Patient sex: M
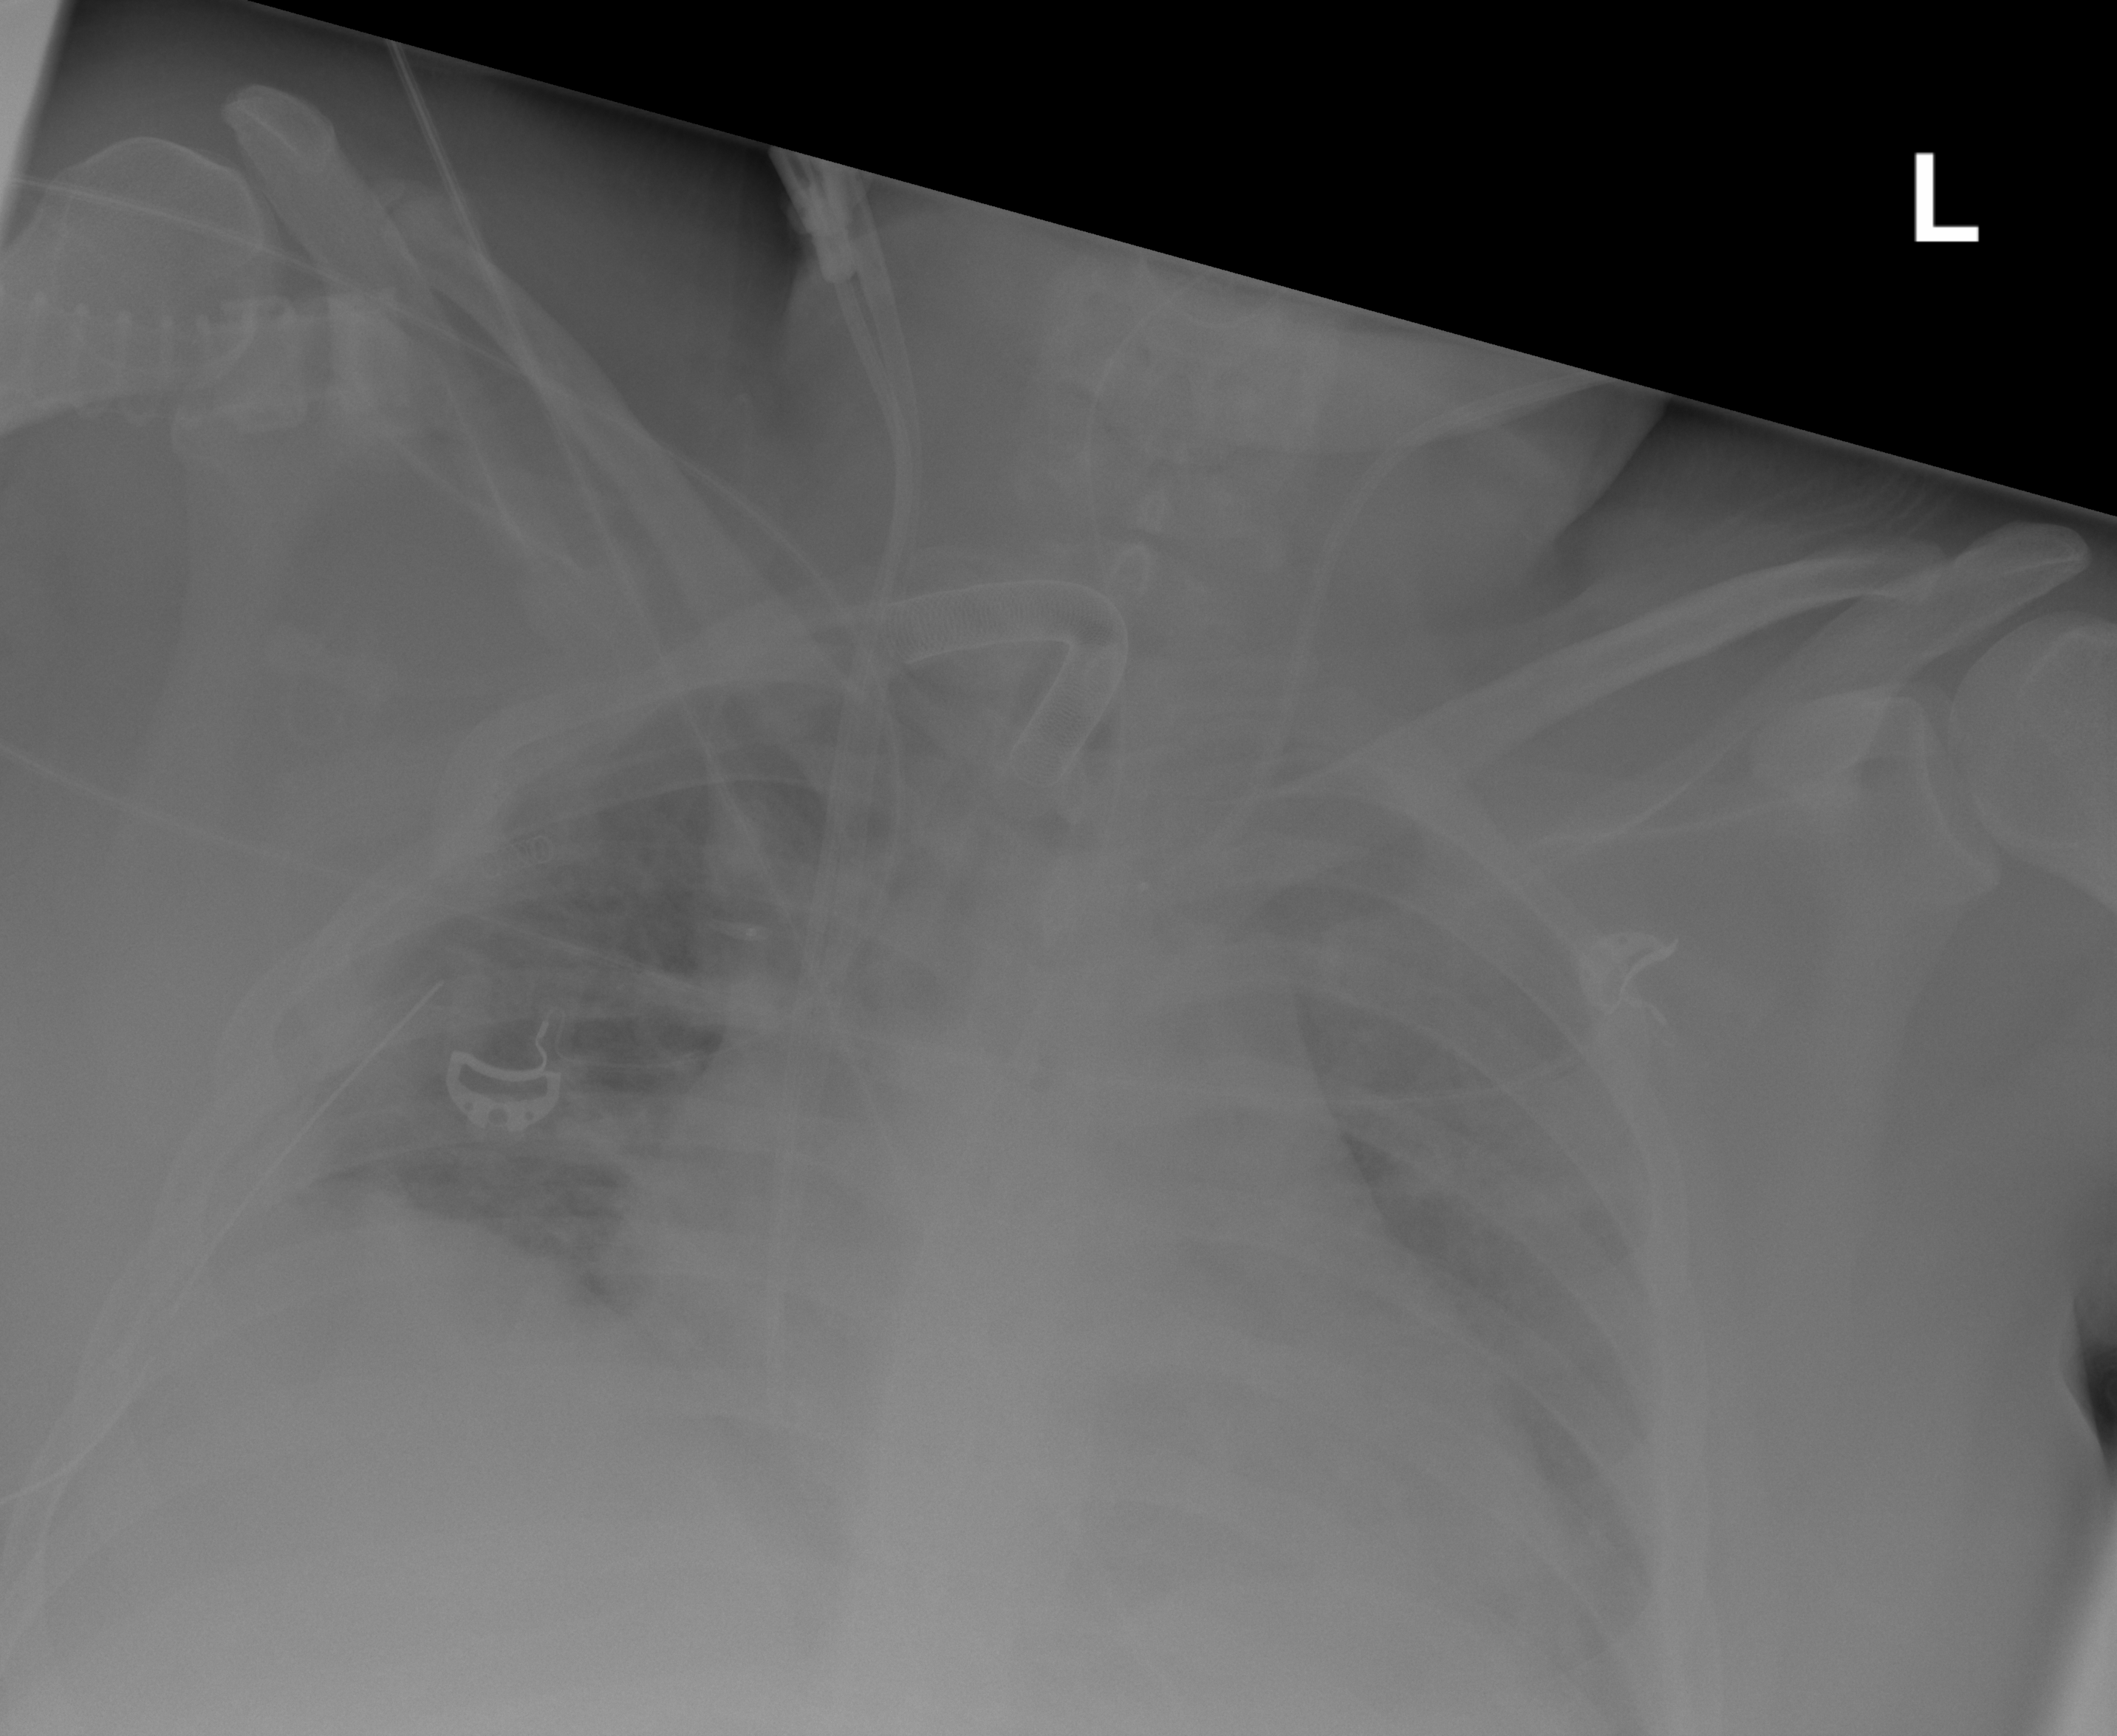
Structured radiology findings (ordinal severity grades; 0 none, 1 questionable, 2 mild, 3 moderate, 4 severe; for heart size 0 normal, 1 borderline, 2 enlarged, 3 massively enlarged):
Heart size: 2
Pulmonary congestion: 0
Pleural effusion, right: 2
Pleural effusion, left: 2
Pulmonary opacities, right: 0
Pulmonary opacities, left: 0
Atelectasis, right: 2
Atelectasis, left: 2